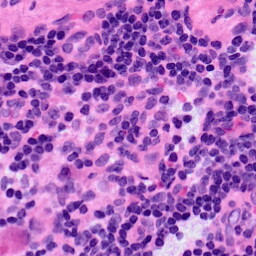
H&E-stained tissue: LymphNode